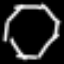
Label: octagon